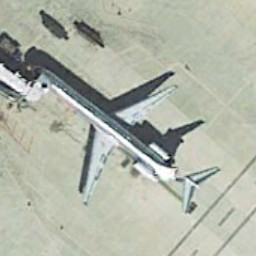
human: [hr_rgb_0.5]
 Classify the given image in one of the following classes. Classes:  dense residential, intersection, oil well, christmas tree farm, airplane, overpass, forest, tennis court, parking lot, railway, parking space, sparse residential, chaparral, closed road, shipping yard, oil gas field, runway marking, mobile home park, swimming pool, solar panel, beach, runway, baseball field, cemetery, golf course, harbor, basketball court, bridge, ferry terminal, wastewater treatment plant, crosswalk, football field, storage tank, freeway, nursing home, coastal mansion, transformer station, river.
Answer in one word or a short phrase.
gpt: airplane